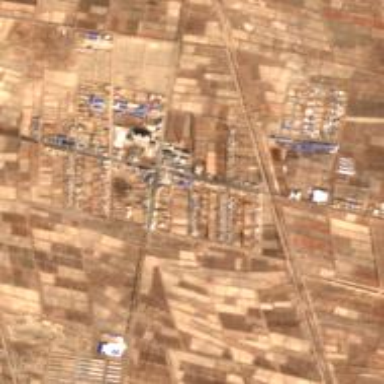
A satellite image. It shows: Ethnic township within town.